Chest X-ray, AP view. Patient: 46 years old, sex F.
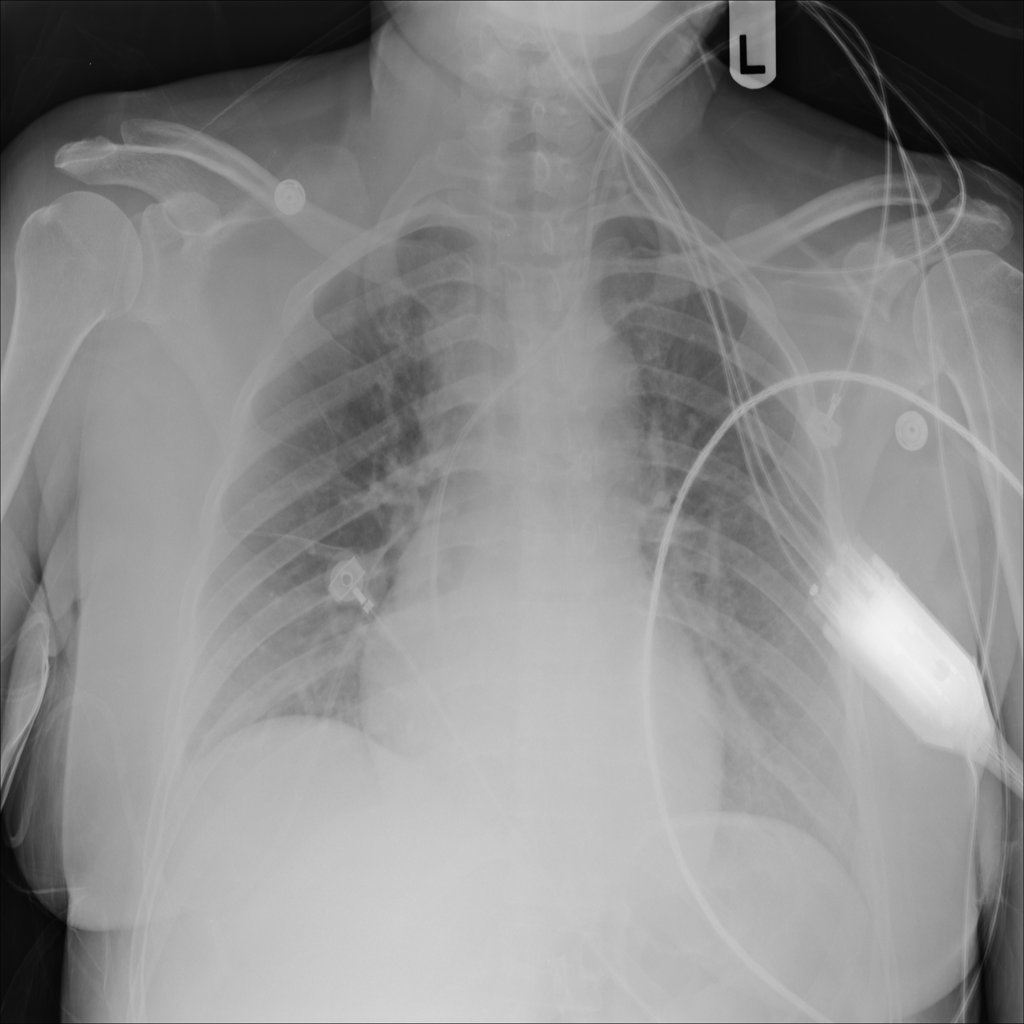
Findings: No Finding